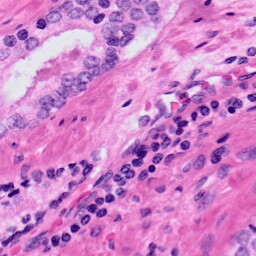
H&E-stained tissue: Prostate